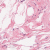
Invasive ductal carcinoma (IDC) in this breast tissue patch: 0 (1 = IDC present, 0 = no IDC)